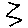
Label: zigzag